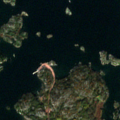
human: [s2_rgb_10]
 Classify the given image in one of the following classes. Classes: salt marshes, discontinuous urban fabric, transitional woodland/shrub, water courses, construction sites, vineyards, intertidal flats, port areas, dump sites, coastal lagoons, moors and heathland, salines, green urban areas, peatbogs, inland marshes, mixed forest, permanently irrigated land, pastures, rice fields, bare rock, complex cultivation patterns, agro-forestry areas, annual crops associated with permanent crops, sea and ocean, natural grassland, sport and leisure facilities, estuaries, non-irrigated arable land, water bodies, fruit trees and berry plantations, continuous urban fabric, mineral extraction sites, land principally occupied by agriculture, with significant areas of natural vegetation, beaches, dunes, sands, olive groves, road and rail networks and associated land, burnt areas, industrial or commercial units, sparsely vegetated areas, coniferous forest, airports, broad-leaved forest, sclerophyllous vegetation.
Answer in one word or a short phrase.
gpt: broad-leaved forest, bare rock, sea and ocean